Interaction volume radius: 5 \u00c5
Interaction volume height: 30 \u00c5
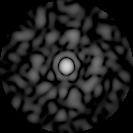
Disorder parameter: 0.8634